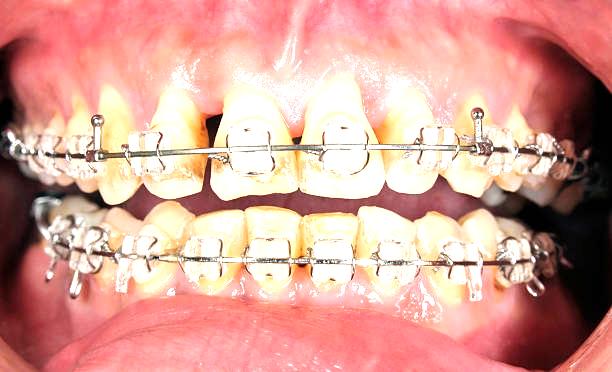
Condition: Gingivitis